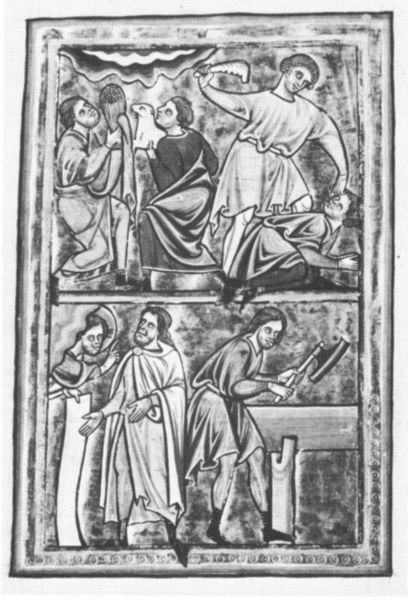
Titel: The St. Louis Psalter
Institution: Leiden, Universitätsbibliothek
Schlagwörter: himmel, holz, männer, tisch, tier, bart, kleidung, messer, mantel, kind, personen, lamm, schaf, buch, schwarz weiß, seite, knüppel, heiligenschein, jesus, axt, toga, mittelalter, isaak, opfer, töten, ähren, beil, schlagen, ziege, abraham, buchmalerei, gwand, säghe